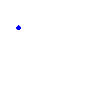
Particle: pion